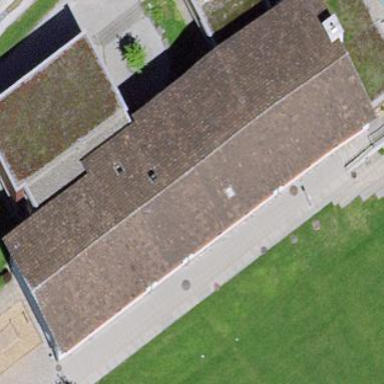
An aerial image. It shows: School building.